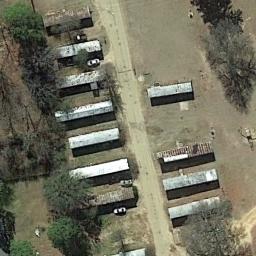
Label: residential